Field crop: tomato
Growth stage: 2
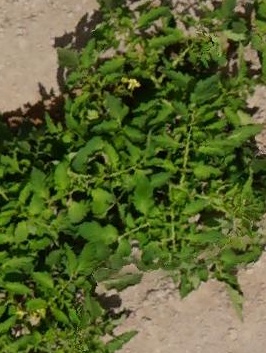
Species: tomato